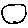
Label: circle